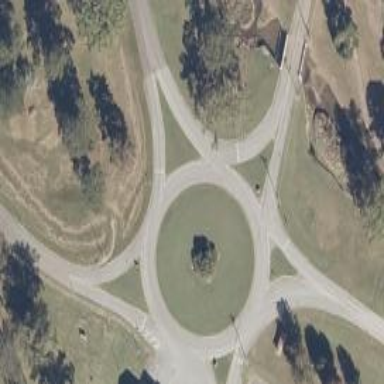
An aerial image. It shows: Tertiary road leading to roundabout.